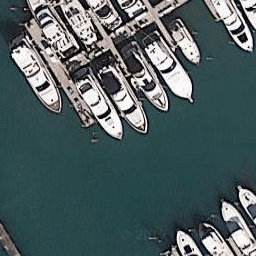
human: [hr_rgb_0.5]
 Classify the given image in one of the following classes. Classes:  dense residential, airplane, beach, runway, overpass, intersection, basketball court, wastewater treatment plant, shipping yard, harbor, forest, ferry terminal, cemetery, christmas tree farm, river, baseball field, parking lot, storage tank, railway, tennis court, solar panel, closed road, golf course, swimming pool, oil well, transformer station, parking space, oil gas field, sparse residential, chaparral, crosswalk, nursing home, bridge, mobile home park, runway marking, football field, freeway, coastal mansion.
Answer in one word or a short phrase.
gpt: harbor